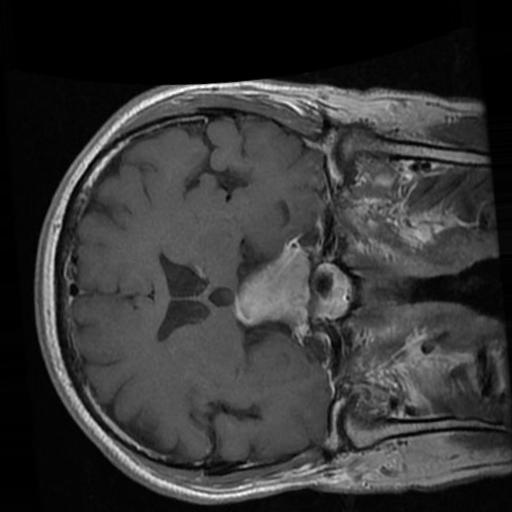
Label: brain_tumor